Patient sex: M
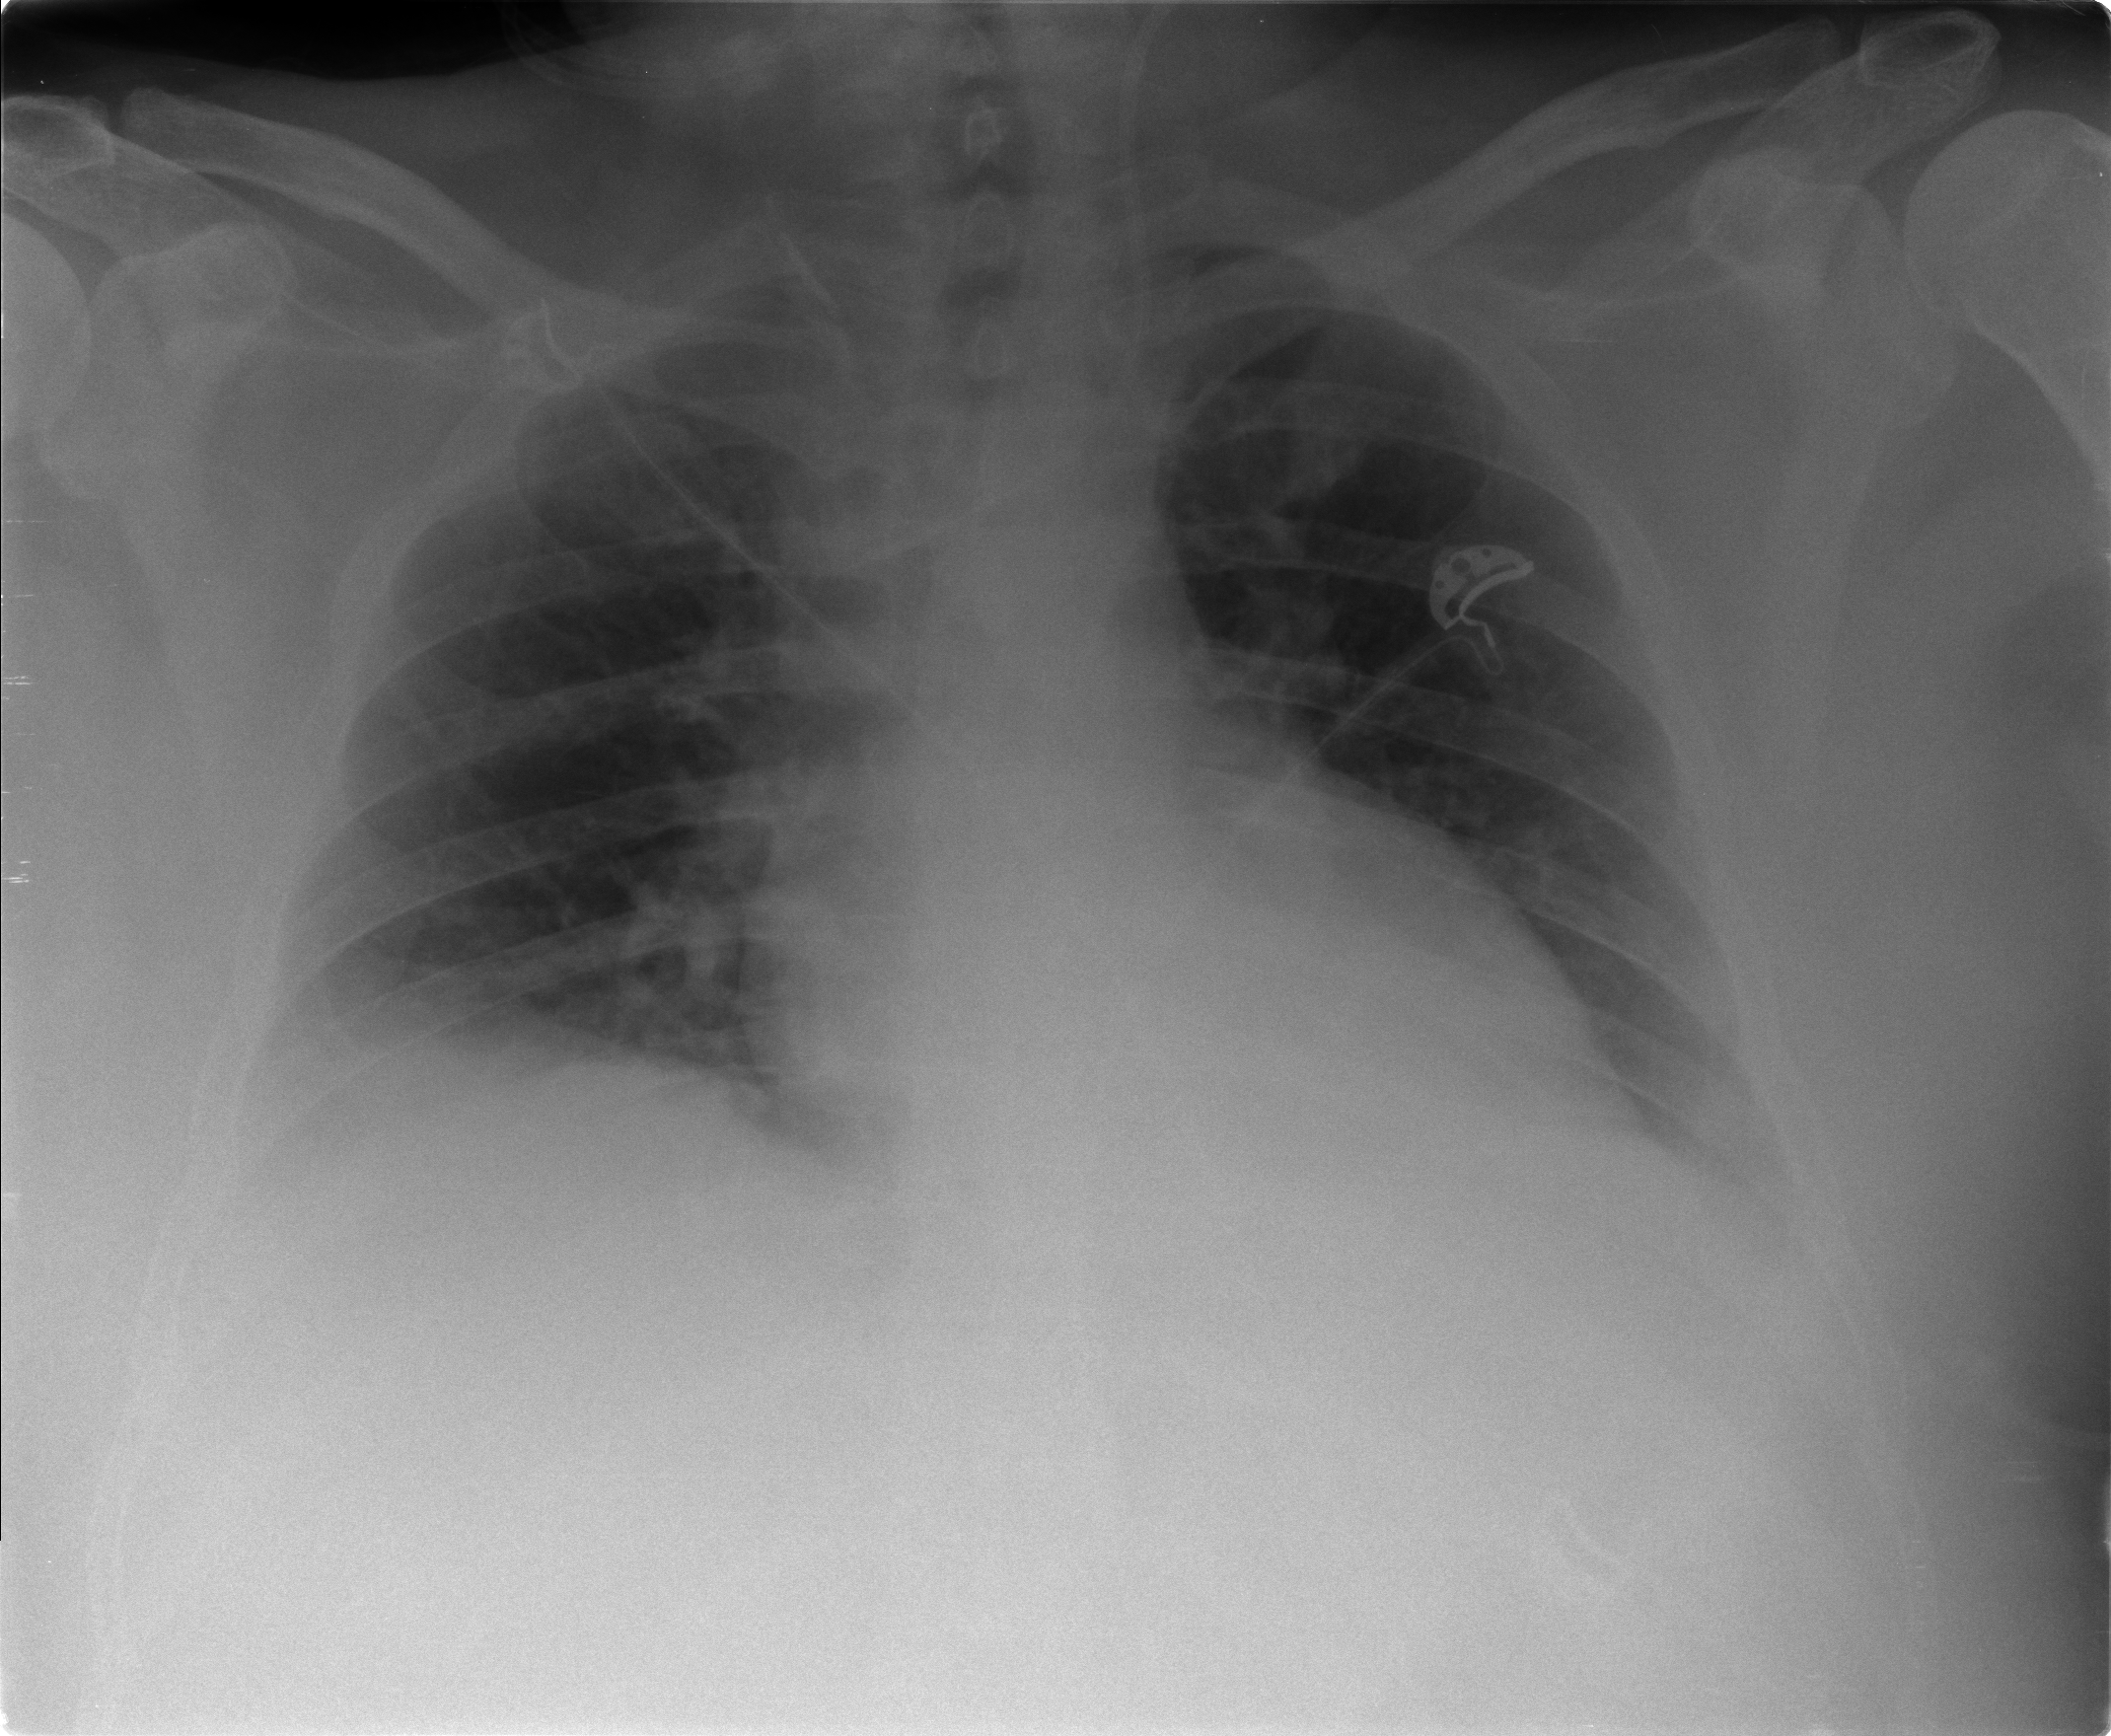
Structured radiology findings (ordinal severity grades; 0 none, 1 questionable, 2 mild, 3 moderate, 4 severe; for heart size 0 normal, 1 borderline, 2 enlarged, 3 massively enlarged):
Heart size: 0
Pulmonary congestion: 0
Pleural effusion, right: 2
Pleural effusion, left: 2
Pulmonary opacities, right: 0
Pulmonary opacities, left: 0
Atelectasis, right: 2
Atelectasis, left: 2